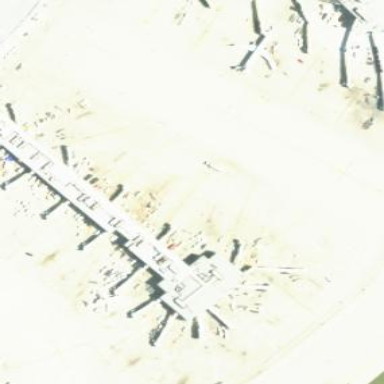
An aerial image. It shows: Transportation building at the airport terminal.